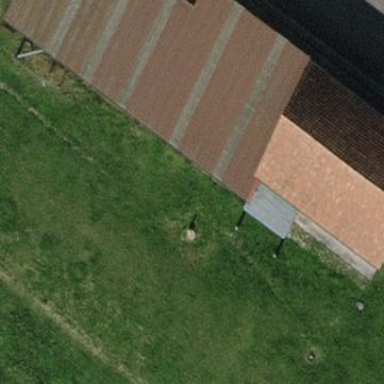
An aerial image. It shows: View of roof of building.